Interaction volume radius: 5 \u00c5
Interaction volume height: 20 \u00c5
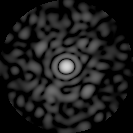
Disorder parameter: 0.8752